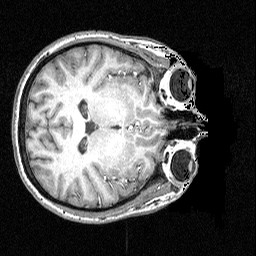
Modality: T1w
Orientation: axial
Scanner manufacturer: siemens
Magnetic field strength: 3 T
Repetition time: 1.54 s
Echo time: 0.00304 s